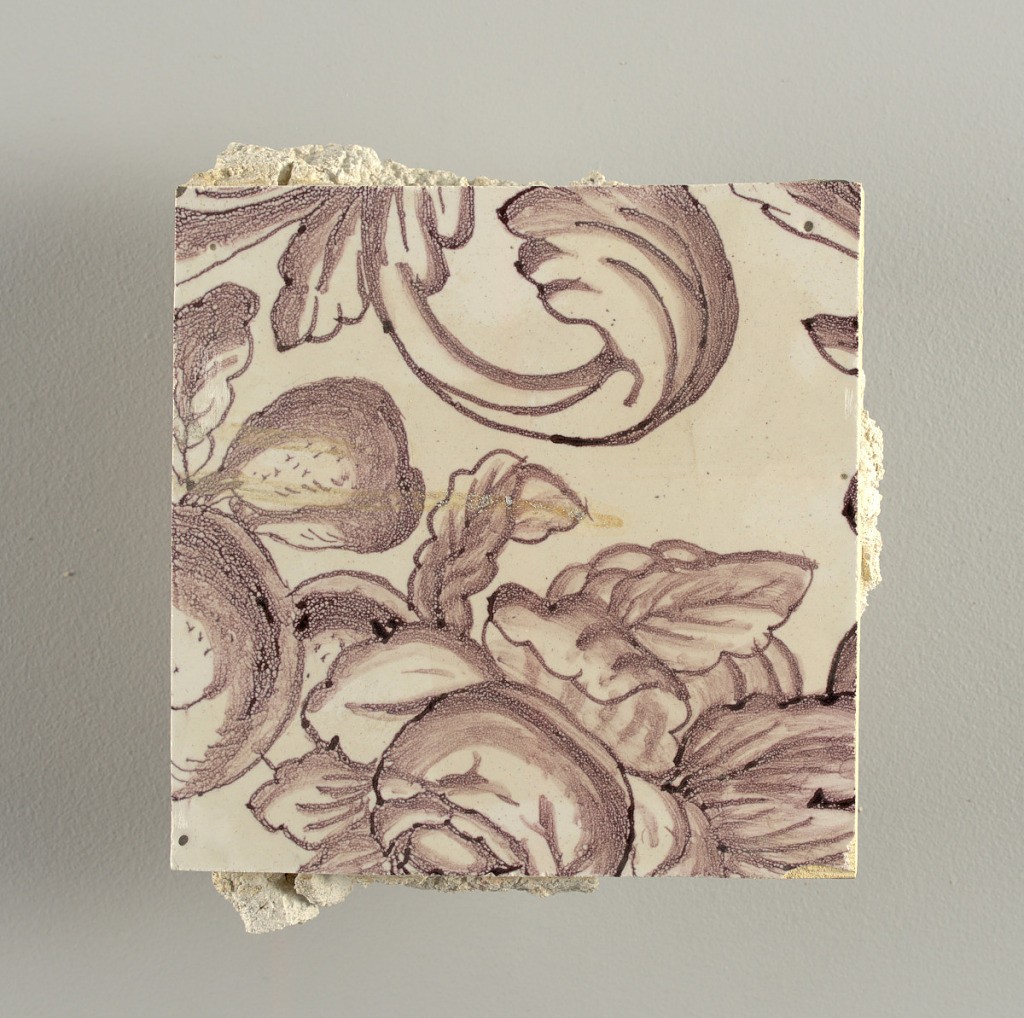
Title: Tile wall facing
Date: ca. 1725
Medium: Tin-glazed earthenware, underglaze
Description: Horizontal rectangle.  Thirty tiles wide and twenty-three tiles high with opening for fireplace eleven tiles wide and ten high.  Foliage arabesques disposed about three vertical axes from which are emphazised by urns at center and right, and at left by the figure of a standing woman carrying an infant on her arm and accompanied by two children.